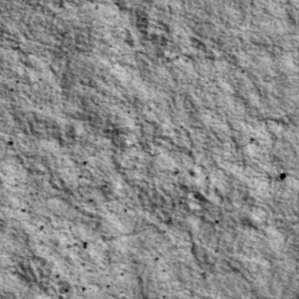
Label: non_frost